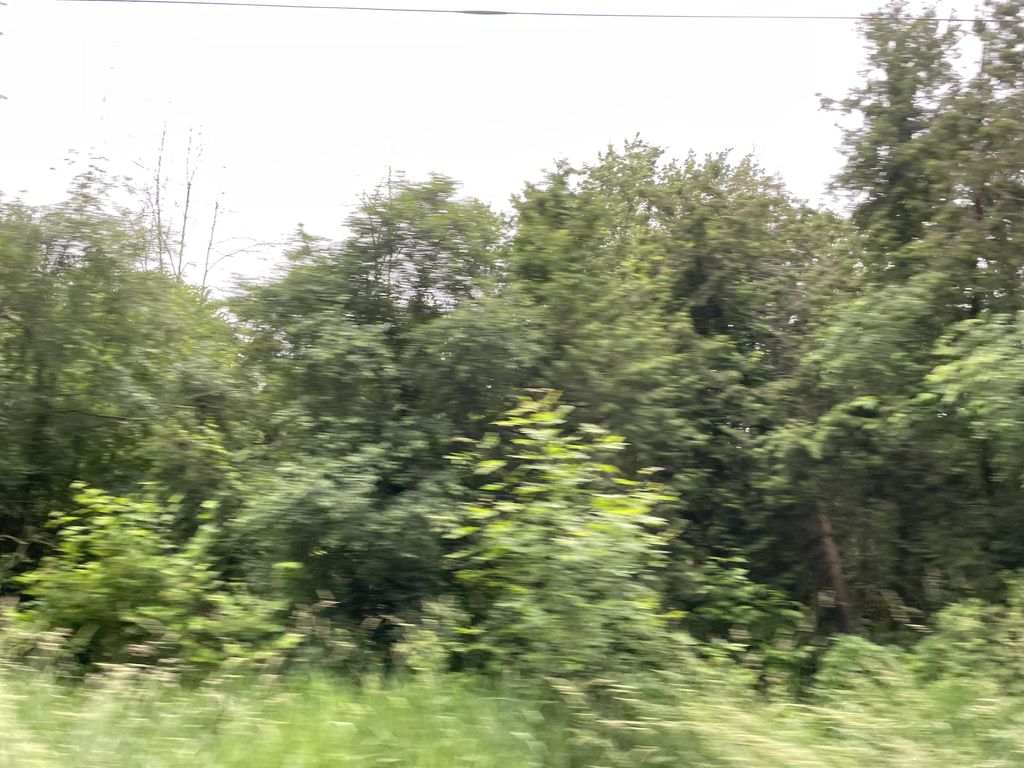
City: kitchener-waterloo